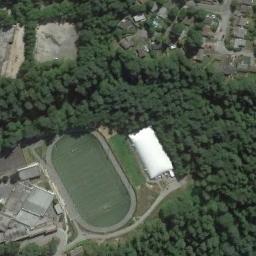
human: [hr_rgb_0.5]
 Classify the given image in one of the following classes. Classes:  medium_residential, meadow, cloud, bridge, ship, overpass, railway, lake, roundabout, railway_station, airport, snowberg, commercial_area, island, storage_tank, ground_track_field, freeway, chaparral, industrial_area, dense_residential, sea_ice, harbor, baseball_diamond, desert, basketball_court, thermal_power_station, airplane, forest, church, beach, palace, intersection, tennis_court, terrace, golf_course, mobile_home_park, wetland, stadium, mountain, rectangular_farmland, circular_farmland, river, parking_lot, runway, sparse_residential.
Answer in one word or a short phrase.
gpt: ground_track_field